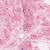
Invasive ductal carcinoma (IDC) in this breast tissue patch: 0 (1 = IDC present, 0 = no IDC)